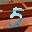
Label: 5